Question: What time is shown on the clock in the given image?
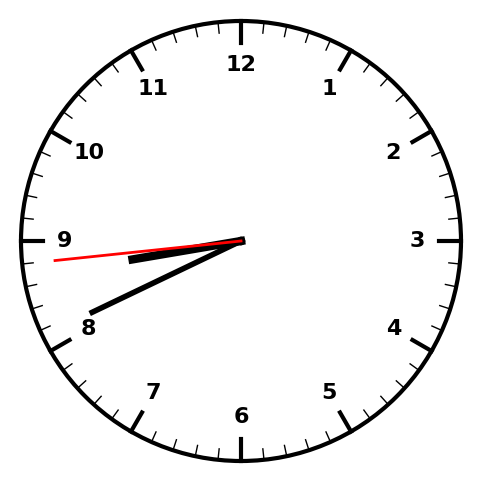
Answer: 08:40:44